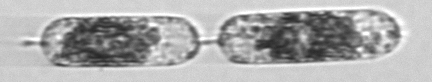
Label: Hemiaulus